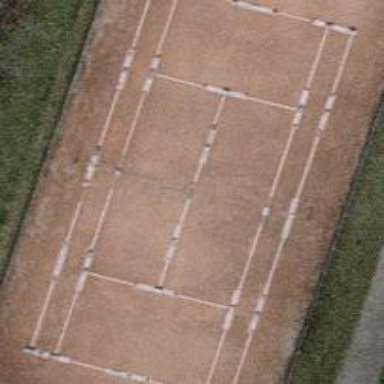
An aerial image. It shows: Tennis court in leisure pitch.